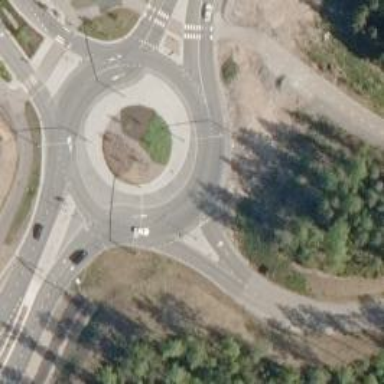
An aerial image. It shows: Secondary road with asphalt surface leading to roundabout. There is separate sidewalk along the road.